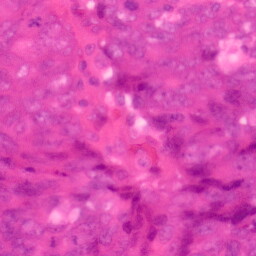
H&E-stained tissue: Colon